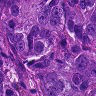
Metastatic tissue present: yes